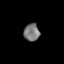
Tissue: prostate
Cell type: T cells
Senescence score: 0.3151
Nuclear area (px): 268
Mean DAPI intensity: 119.246